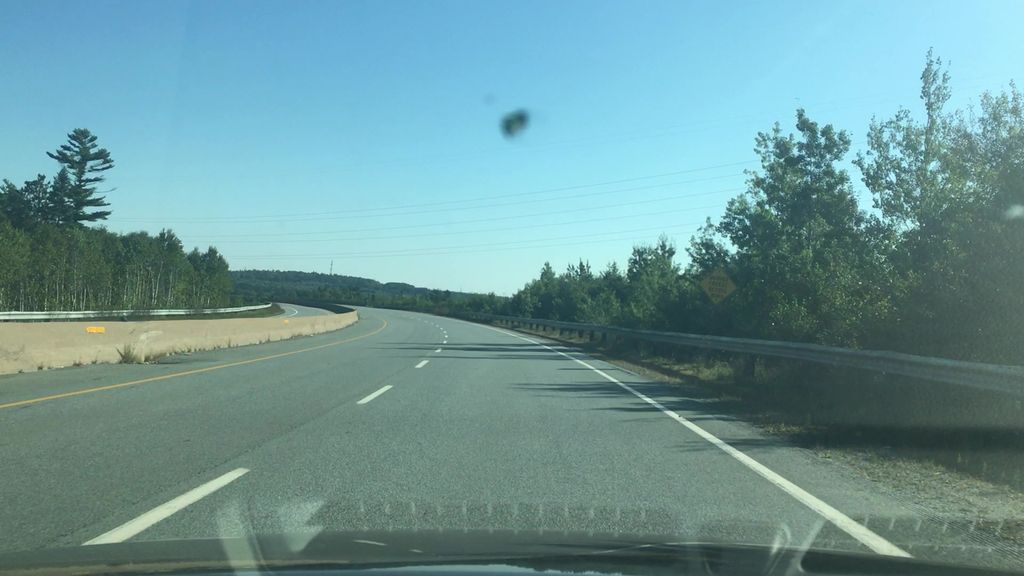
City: halifax